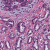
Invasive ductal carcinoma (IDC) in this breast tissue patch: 1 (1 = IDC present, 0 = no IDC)